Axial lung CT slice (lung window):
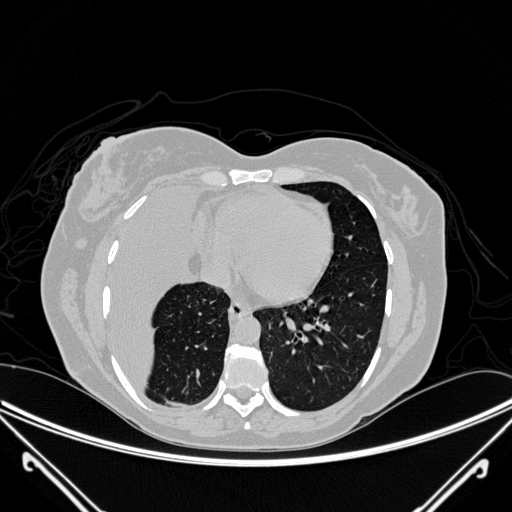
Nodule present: no